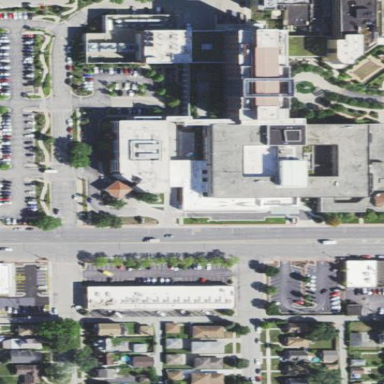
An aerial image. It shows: Hospital building.